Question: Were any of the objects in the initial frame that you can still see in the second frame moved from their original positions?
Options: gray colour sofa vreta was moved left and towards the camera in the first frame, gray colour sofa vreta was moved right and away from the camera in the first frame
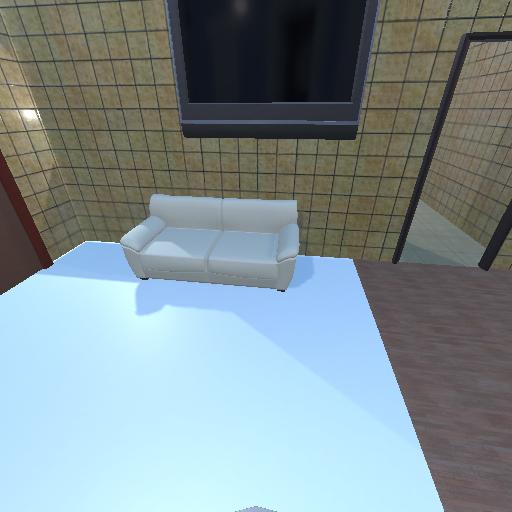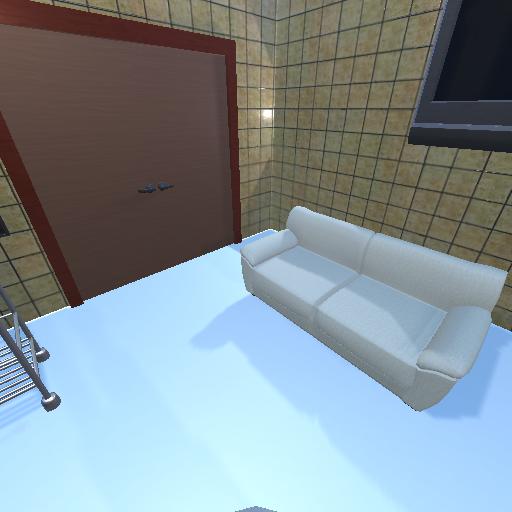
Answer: gray colour sofa vreta was moved left and towards the camera in the first frame